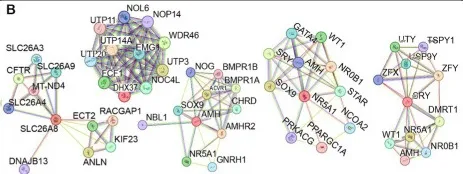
(B) The functional protein association networks for NR5A1, SRY, AMH, DHX37, and SLC26A8 determined using STRING.
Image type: radiology (spect)